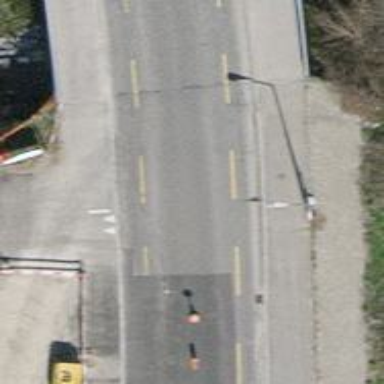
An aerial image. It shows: Secondary road with designated cycle lane.